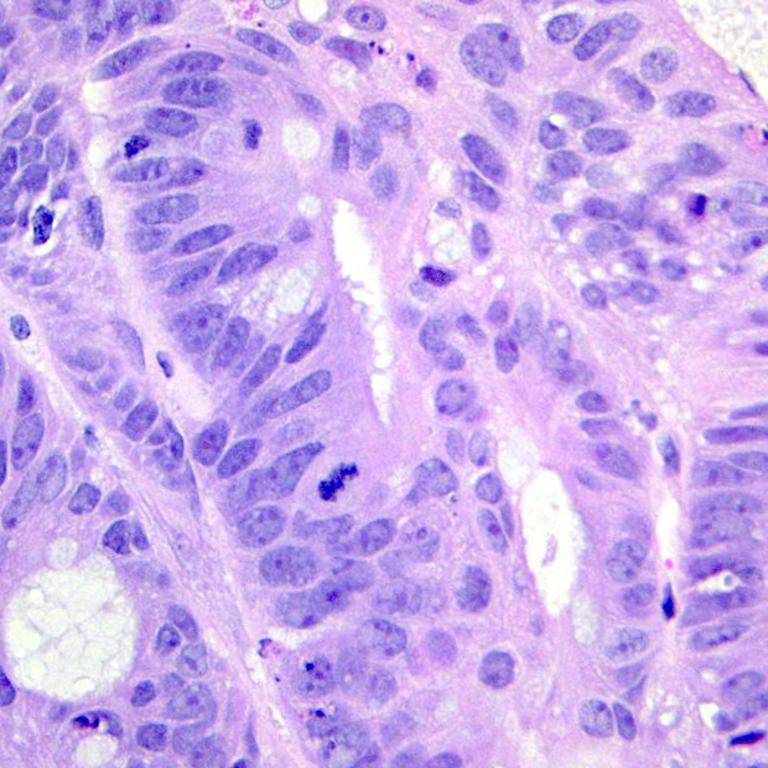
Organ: colon
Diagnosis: adenocarcinomas